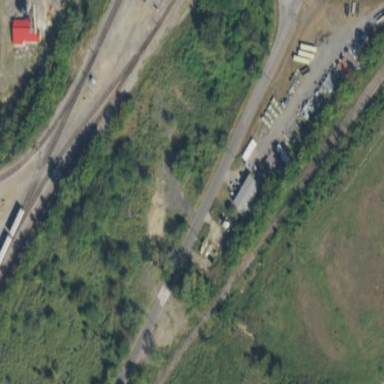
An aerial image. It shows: Junction on the railway.